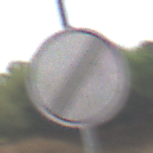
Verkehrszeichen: EndeSaemtlicherBegrenzungen
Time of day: MorningAfternoon
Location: Outdoor (Nature)
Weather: PartlyCloudy
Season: NotSpecified
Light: Natural